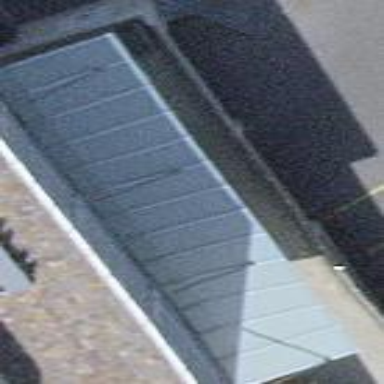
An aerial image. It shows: View of roof of building.